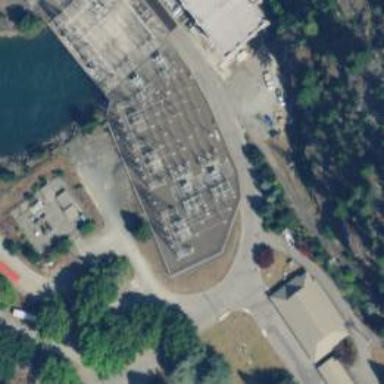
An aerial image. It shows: Switch used for power control.